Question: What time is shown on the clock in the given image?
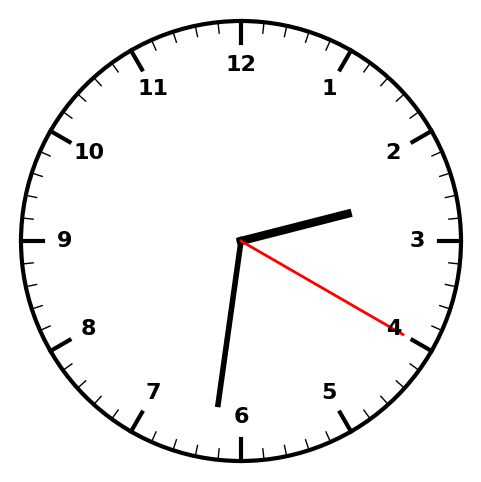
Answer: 02:31:20